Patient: sex F, age 60
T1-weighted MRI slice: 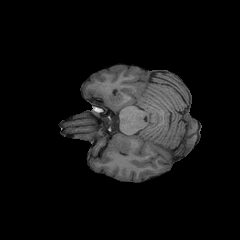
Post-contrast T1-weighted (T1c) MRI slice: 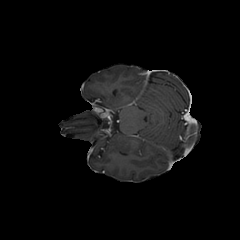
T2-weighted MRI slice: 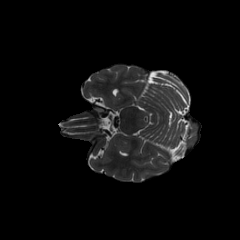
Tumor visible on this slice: no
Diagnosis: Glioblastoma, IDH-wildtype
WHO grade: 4